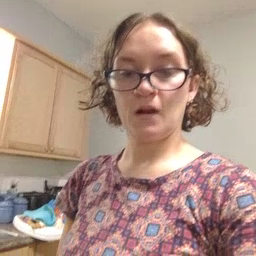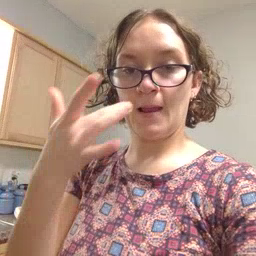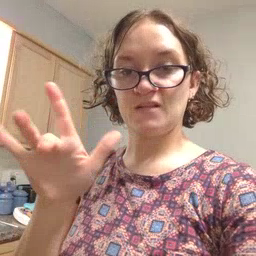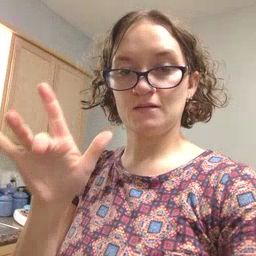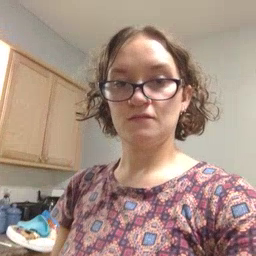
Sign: empty